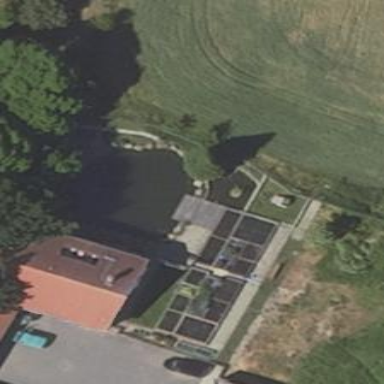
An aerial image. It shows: Peaceful pond surrounded by nature.